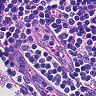
Metastatic tissue present: no